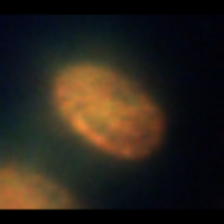
Taxon: Thalassiosira
Group: Diatoms